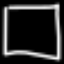
Label: square